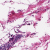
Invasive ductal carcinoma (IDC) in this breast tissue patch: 0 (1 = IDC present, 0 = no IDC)